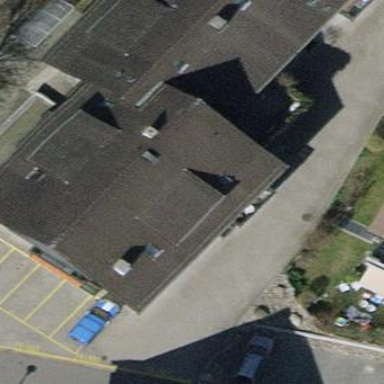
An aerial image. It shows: Commercial building.